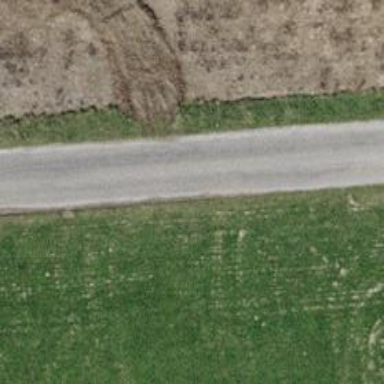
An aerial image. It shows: Unclassified road.